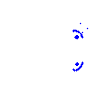
Particle: kaon